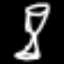
Label: hourglass